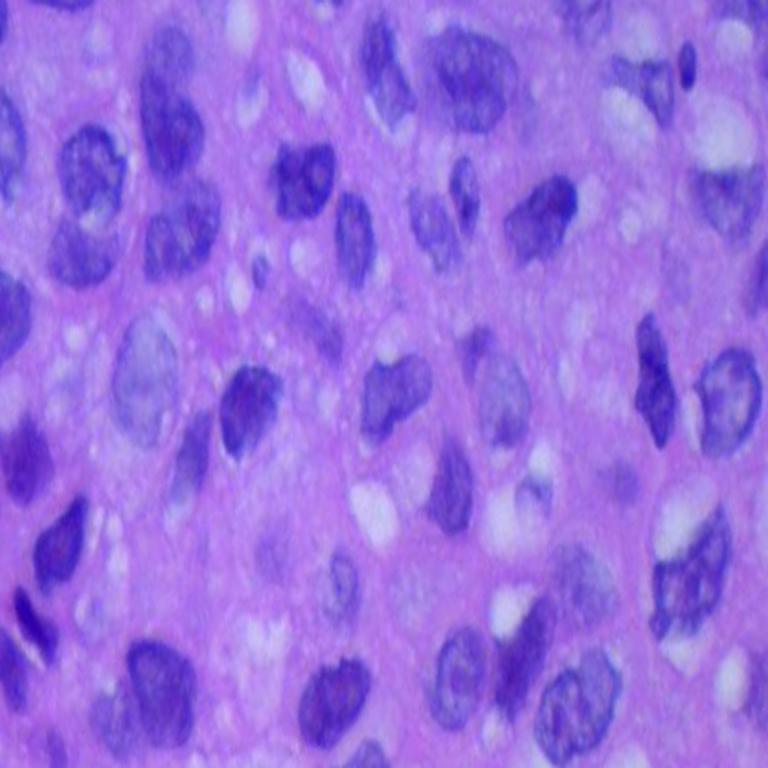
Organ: lung
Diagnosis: squamous carcinomas